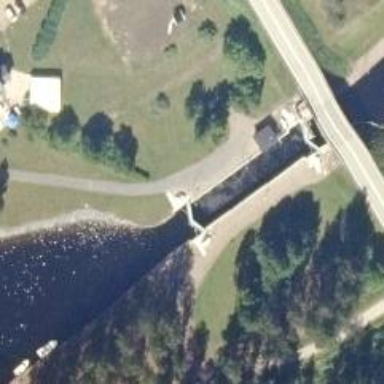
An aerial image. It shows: Lock gate on waterway.